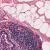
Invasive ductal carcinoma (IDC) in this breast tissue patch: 0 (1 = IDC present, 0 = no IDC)